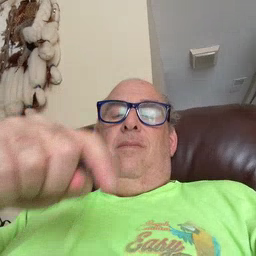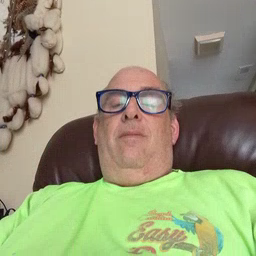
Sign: time